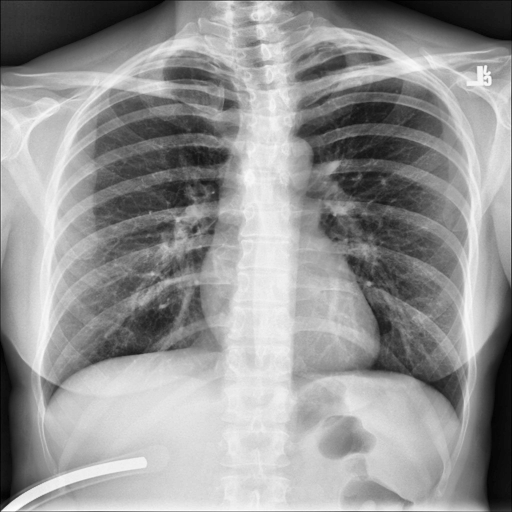
Finding: NORMAL